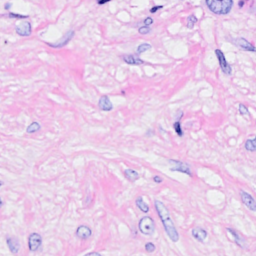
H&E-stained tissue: Breast